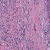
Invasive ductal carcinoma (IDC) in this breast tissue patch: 1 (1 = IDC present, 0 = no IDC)